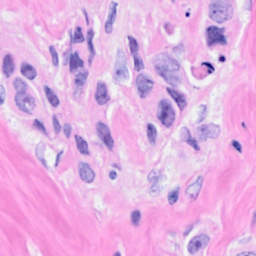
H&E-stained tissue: Breast